Question: I'm trying to use VBA to automate input to a webpage, <URL>. I have written the following VBA code that fills in the various input fields, as an example for what I'm trying to achieve.
'''
Sub SubmitEstimatorForm()
Dim ie As InternetExplorer
Dim html As HTMLDocument
Set ie = New InternetExplorer
ie.Visible = True
ie.navigate "https://www.cpf.gov.sg/eSvc/Web/Schemes/LifePayoutEstimator/LifePayoutEstimator"
Do While ie.READYSTATE <> 4
DoEvents
Loop
Set htmldoc = ie.document
Set htmldisclaimercheck = htmldoc.getElementbyid("is-disclaimer-checked")
Set htmlmaleradio = htmldoc.getElementbyid("radioMale")
Set htmlfemaleradio = htmldoc.getElementbyid("radioFemale")
Set htmldobfield = htmldoc.getElementbyid("DateOfBirth")
Set htmlrabalfield = htmldoc.getElementbyid("RetirementAccountBalance_display")
Set htmlnextbutton = htmldoc.getElementbyid("btnCalculate")
htmldisclaimercheck.Click
htmlmaleradio.Click
htmldobfield.Value = "01/01/1960"
htmlrabalfield.Value = "50000.00"
htmlnextbutton.Click
End Sub
'''
Unfortunately, there appears to be a additional validation for the "Current Retirement Account Balance" field that triggers if I key the same "50000.00" into the webpage manually, but does not do so when the field is populated programmatically via VBA. The lack of this validation causes an error when trying to submit the form, i.e. clicking the next button.

I've tried various means of triggering the validation through FireEvents, using onclick, onchange, onfocus etc but so far have not been successful.
After doing some research, I believe that the approach to solving this should probably be via executing the underlying javascript/jquery, and have found a similar question at <URL> I have still been unable to achieve what I need. What I am struggling with is finding the appropriate script or jquery to execute, due to unfamiliarity with javascript/jquery and the DOM explorer.
Would appreciate suggestions or tips on how to proceed, whether via the above approach or through other alternatives. Thank you!
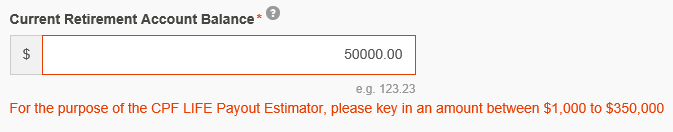
Answer: You may use the following. You need to 'focus' before 'click'.
'''
Option Explicit
Public Sub SubmitEstimatorForm()
Dim ie As InternetExplorer
Dim html As HTMLDocument
Set ie = New InternetExplorer
ie.Visible = True
ie.navigate "https://www.cpf.gov.sg/eSvc/Web/Schemes/LifePayoutEstimator/LifePayoutEstimator"
While ie.Busy Or ie.readyState < 4: DoEvents: Wend
Dim htmldoc As HTMLDocument, htmldisclaimercheck As Object, htmlmaleradio As Object
Dim htmlfemaleradio As Object, htmldobfield As Object, htmlrabalfield As Object
Dim htmlnextbutton As Object
Set htmldoc = ie.document
Set htmldisclaimercheck = htmldoc.getElementById("is-disclaimer-checked")
Set htmlmaleradio = htmldoc.getElementById("radioMale")
Set htmlfemaleradio = htmldoc.getElementById("radioFemale")
Set htmldobfield = htmldoc.getElementById("DateOfBirth")
Set htmlrabalfield = htmldoc.getElementById("RetirementAccountBalance_display")
Set htmlnextbutton = htmldoc.getElementById("btnCalculate")
htmldisclaimercheck.Click
htmlmaleradio.Click
htmldobfield.Value = "01/01/1960"
With htmlrabalfield
.Focus
.Value = "50000.00"
End With
With htmlnextbutton
.Focus
.Click
End With
While ie.Busy Or ie.readyState < 4: DoEvents: Wend
'other code
End Sub
'''